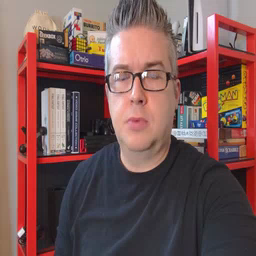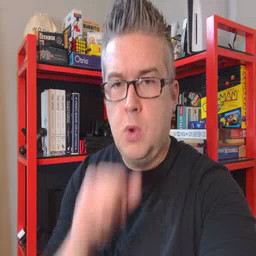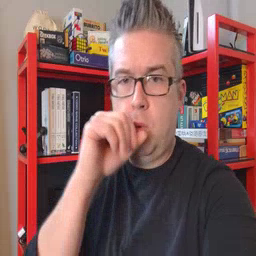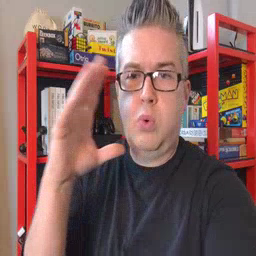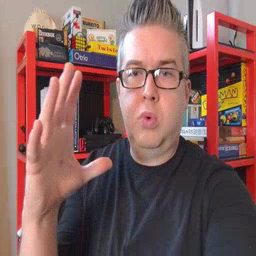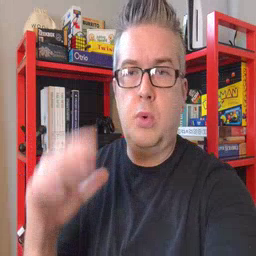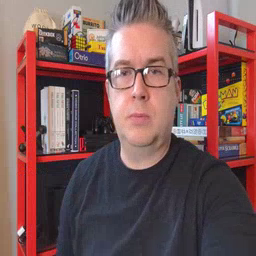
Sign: balloon